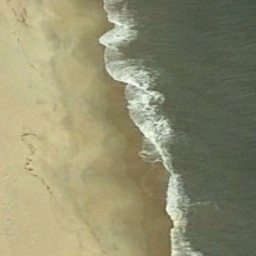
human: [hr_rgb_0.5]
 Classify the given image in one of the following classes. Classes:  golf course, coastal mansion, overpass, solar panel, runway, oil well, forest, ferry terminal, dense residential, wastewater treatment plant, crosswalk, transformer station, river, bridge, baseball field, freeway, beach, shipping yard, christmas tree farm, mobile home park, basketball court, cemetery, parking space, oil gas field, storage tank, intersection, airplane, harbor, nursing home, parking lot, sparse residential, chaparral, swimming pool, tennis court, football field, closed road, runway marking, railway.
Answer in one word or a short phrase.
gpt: beach